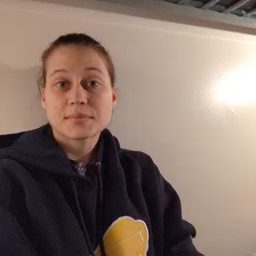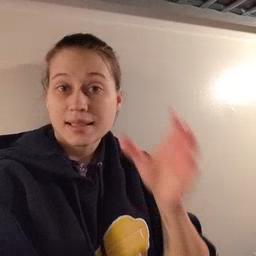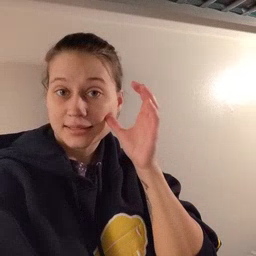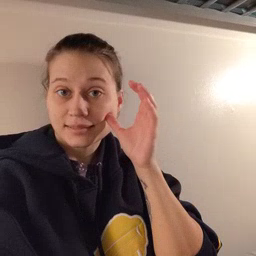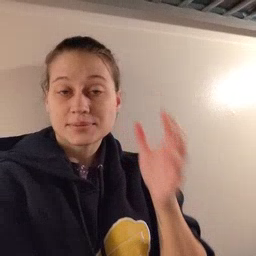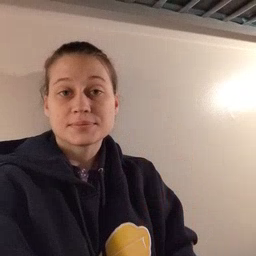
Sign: listen